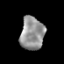
Tissue: prostate
Cell type: T cells
Senescence score: 0.3515
Nuclear area (px): 770
Mean DAPI intensity: 147.7